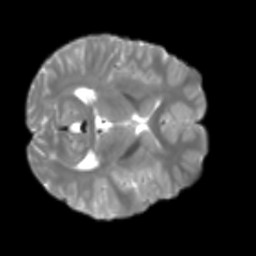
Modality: T2w
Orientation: axial
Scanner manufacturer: siemens
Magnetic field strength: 3 T
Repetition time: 4 s
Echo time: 0.0594 s